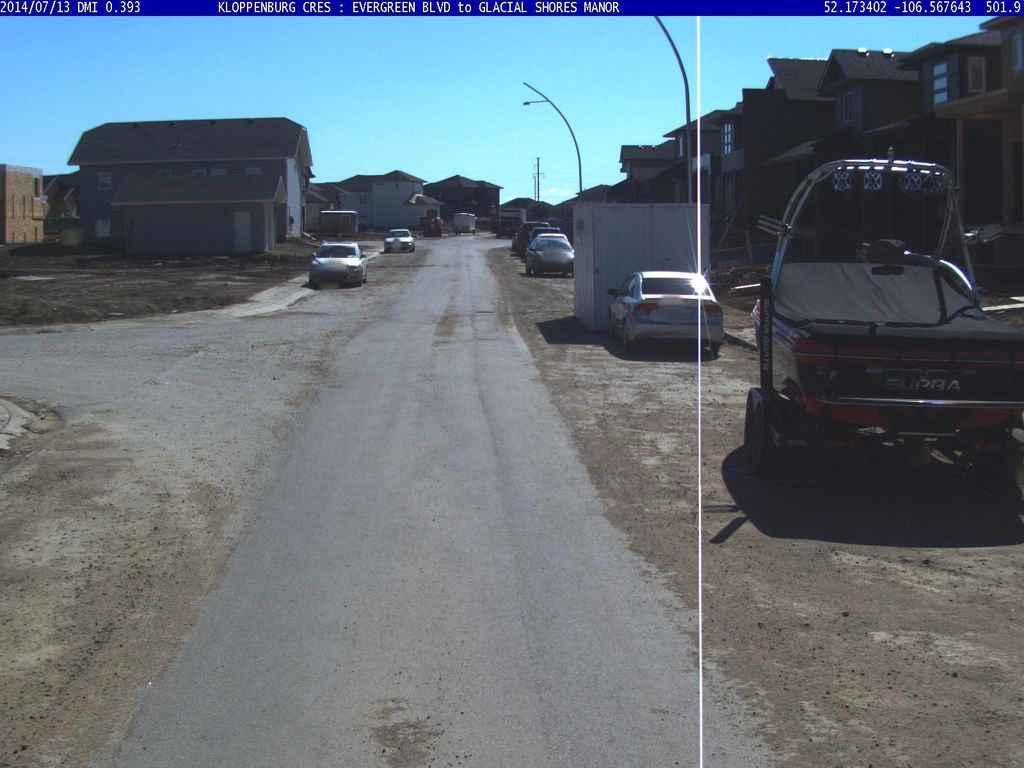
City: saskatoon